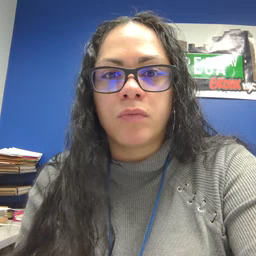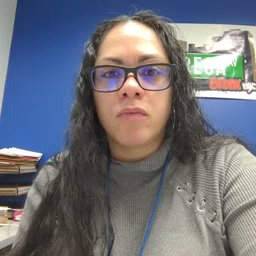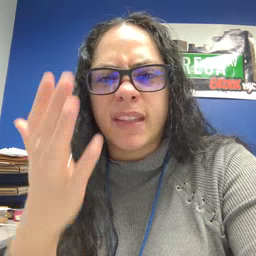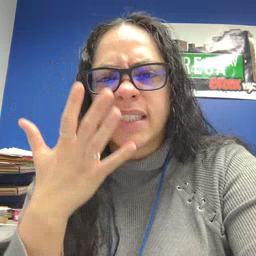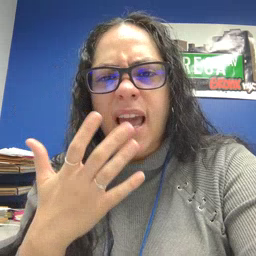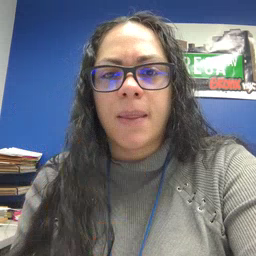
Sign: sad